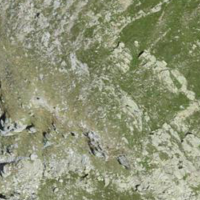
EUNIS habitat code: 31
Species observed at this site:
Alchemilla alpina
Bellis perennis
Achillea erba-rotta
Sedum alpestre
Podisma pedestris